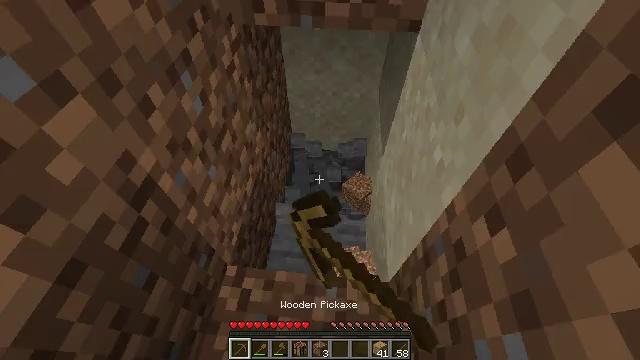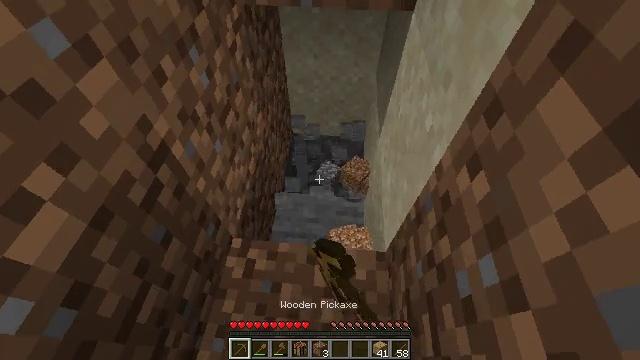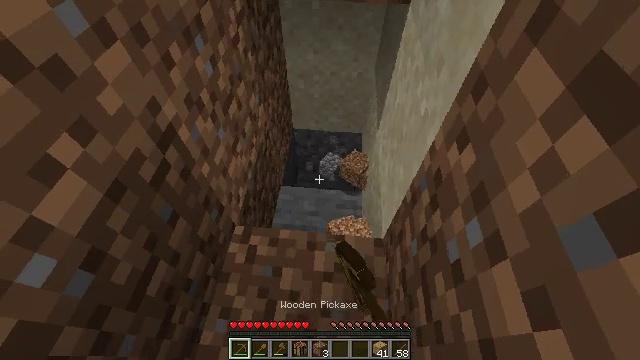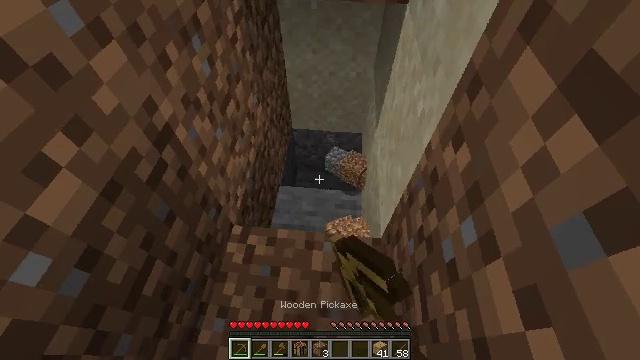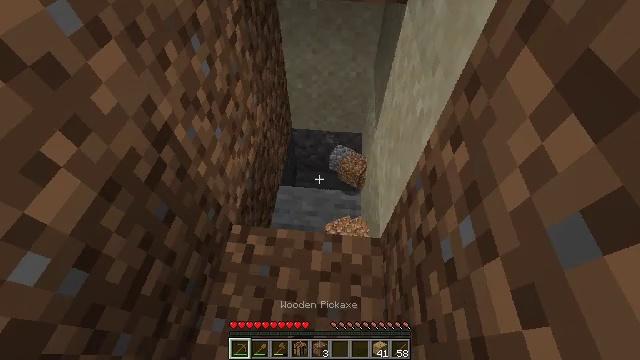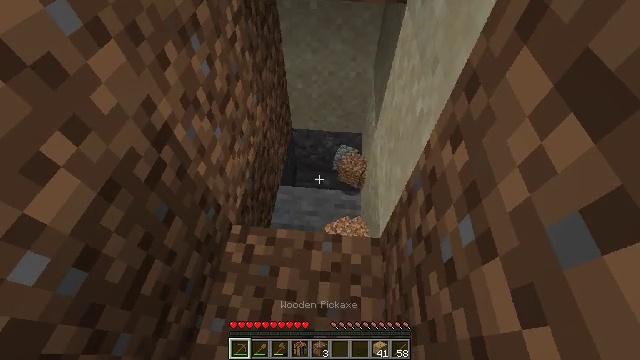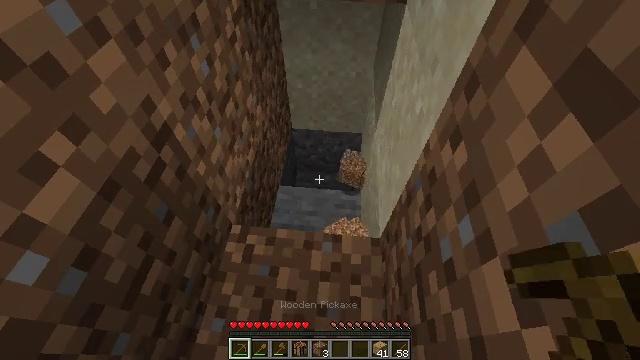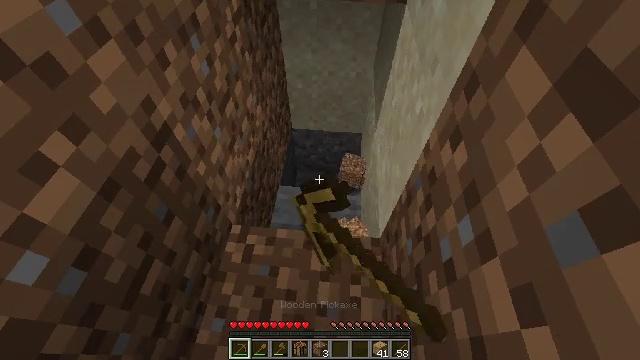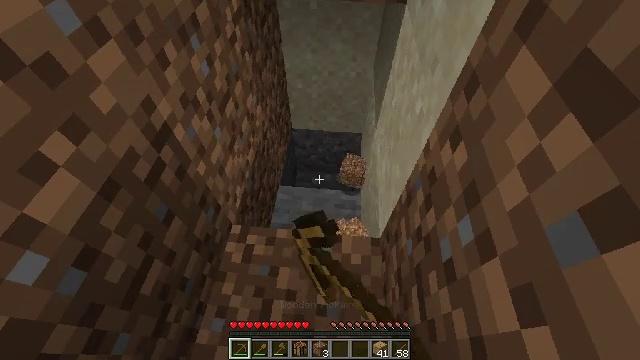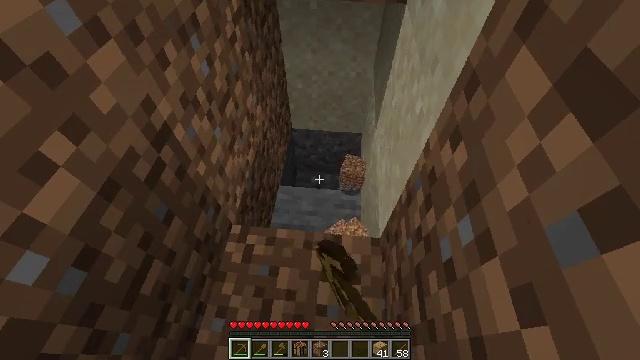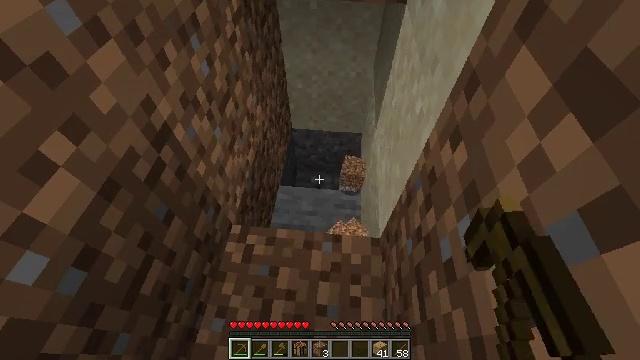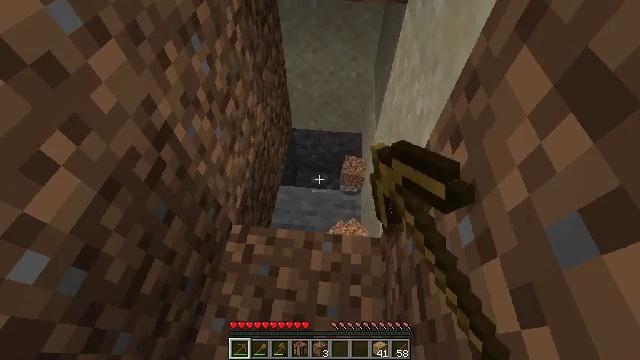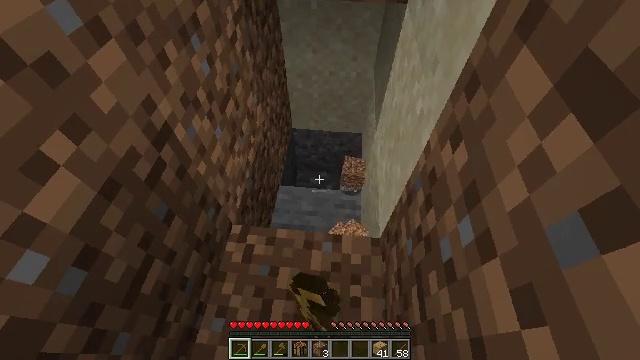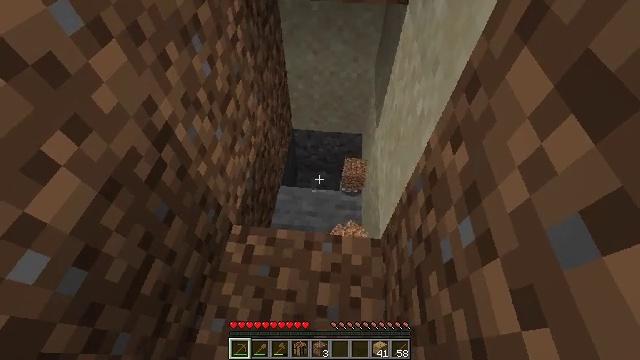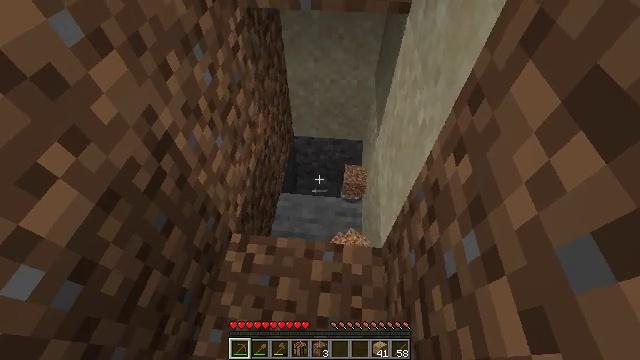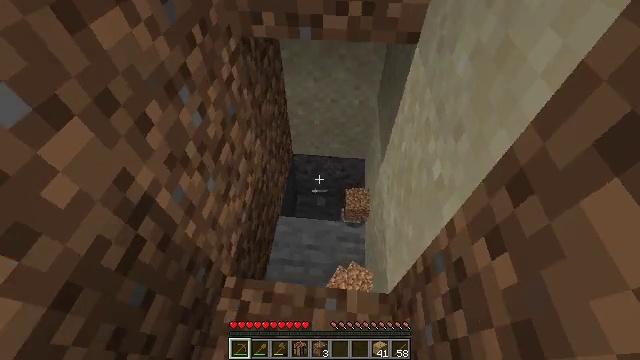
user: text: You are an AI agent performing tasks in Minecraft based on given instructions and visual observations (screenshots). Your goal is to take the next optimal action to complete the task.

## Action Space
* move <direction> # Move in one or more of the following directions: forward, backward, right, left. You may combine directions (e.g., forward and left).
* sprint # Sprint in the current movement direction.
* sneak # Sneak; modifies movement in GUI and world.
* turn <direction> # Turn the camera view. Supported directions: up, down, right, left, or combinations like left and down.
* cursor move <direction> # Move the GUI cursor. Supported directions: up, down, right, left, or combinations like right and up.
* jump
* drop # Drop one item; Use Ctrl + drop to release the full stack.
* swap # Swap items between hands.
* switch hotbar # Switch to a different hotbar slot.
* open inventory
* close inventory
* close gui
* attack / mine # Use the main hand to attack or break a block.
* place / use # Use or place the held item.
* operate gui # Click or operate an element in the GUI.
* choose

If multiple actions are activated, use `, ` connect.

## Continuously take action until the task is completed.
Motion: motion action
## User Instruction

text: Break the sand block.
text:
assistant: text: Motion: move back, turn down, attack / mine
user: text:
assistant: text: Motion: attack / mine
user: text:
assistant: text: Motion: attack / mine
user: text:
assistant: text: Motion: attack / mine
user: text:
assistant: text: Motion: attack / mine
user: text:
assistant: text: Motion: attack / mine
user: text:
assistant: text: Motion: attack / mine
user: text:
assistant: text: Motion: attack / mine
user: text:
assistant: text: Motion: attack / mine
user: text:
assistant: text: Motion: attack / mine
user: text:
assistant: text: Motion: no_op
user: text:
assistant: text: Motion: no_op
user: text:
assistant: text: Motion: no_op
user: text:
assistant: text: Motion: move forward, turn up
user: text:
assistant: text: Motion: move forward, turn up
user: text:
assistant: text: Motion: move forward, turn right
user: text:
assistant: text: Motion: move forward
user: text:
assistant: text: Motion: move forward
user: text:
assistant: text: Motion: move forward
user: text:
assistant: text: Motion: move forward
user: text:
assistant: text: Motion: no_op
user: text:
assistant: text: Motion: no_op
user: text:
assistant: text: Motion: no_op
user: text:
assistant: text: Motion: no_op
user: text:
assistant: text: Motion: no_op
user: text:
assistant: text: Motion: turn up
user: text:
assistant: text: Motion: turn up
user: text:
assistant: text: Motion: turn up
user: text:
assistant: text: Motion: turn up
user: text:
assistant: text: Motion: turn up